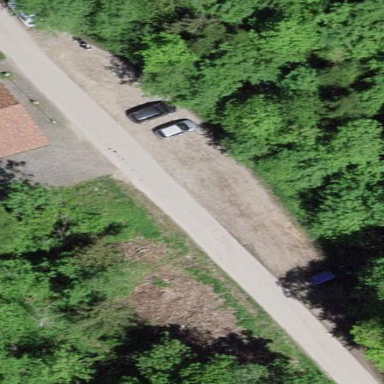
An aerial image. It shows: Street-side parking area with gravel surface.